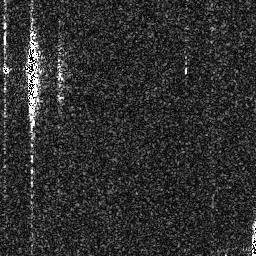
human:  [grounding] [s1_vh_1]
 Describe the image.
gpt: In the satellite image, there is  <ref>1 medium ship </ref> <box>[[8, 12, 15, 44, 0]]</box> located at top left.